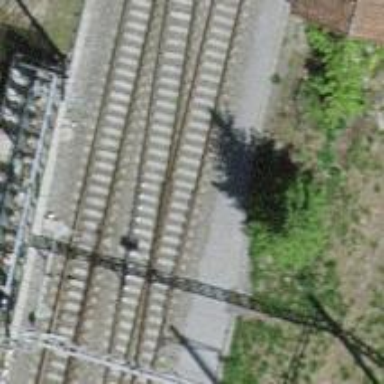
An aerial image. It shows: Railway track with contact lines for electrification.